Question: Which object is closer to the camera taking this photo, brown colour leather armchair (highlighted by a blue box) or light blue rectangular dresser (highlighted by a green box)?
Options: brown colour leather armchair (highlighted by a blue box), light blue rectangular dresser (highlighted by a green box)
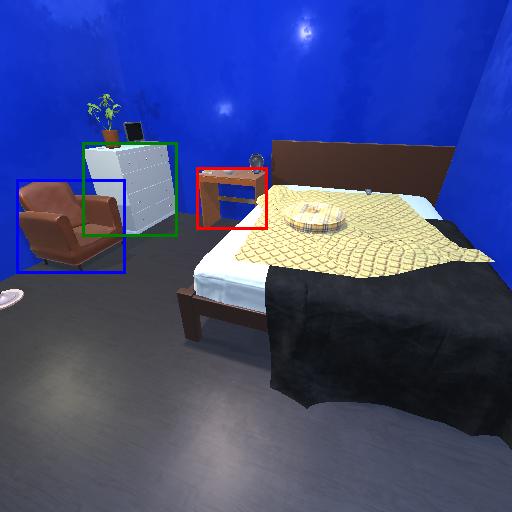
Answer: brown colour leather armchair (highlighted by a blue box)